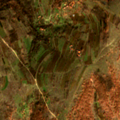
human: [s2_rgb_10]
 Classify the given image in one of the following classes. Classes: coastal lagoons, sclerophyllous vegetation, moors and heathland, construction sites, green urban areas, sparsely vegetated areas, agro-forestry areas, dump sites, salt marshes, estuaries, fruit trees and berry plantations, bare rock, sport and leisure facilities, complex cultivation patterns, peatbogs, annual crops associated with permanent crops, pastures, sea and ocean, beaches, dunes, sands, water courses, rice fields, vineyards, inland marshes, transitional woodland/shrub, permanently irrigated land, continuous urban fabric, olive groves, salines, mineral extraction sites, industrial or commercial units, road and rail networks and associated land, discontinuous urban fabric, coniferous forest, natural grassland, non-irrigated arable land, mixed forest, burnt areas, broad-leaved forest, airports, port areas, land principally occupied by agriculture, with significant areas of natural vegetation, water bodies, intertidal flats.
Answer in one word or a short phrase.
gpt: pastures, complex cultivation patterns, land principally occupied by agriculture, with significant areas of natural vegetation, broad-leaved forest, mixed forest, transitional woodland/shrub